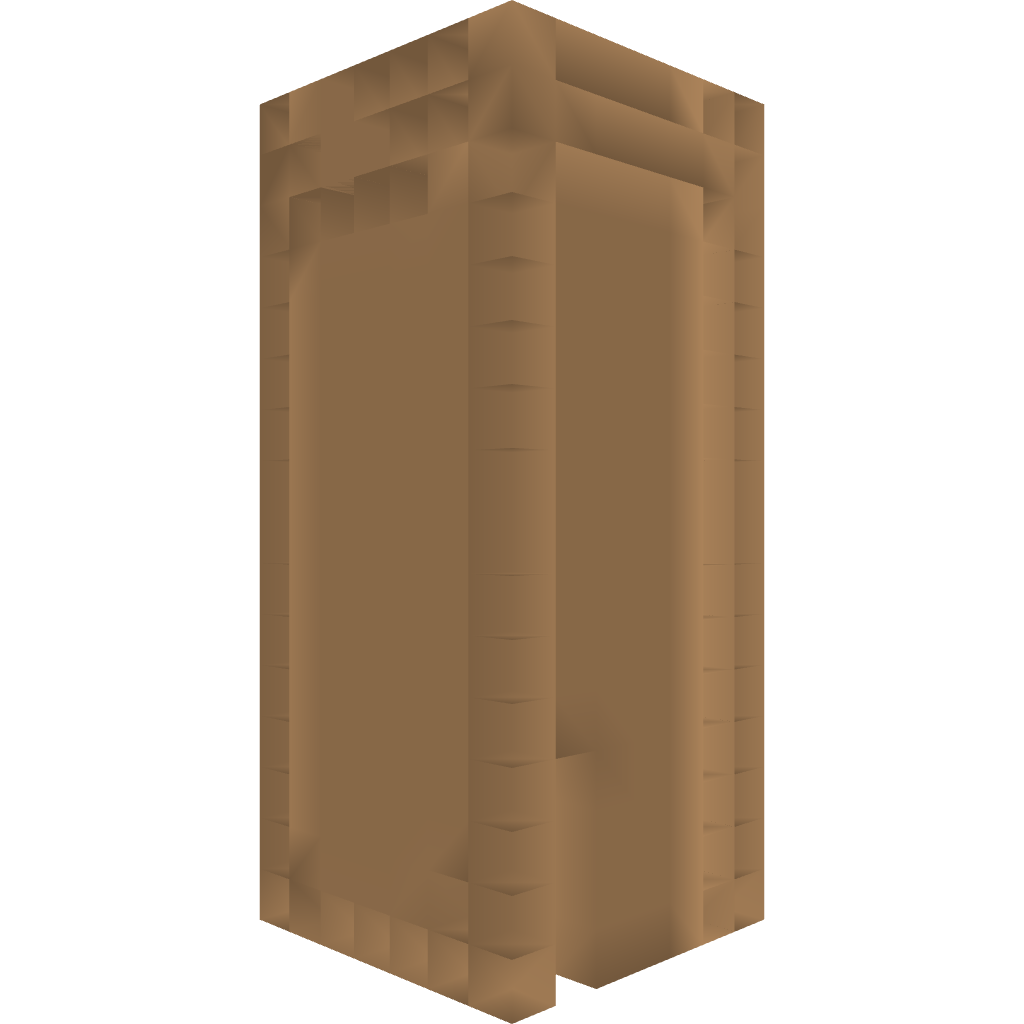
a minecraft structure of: Watch Tower bad low quality